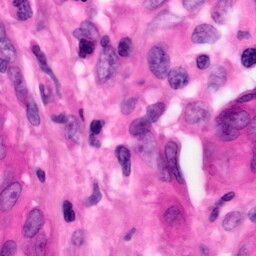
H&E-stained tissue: Pancreatic